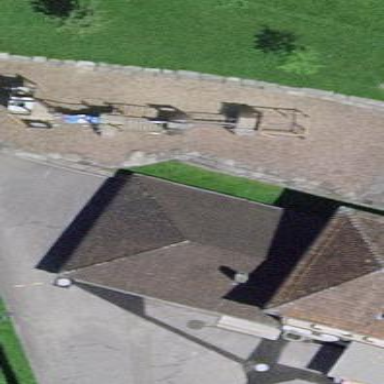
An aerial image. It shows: Playground area for leisure land.